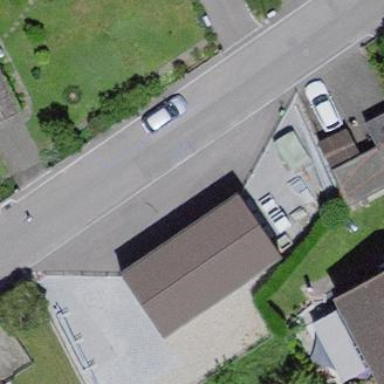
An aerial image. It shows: Service building.